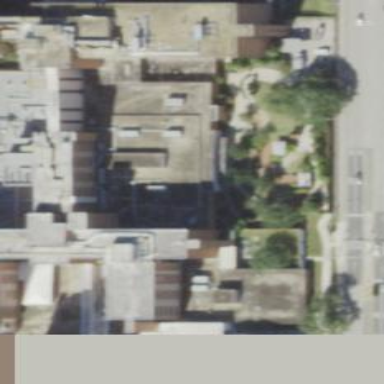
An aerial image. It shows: Hospital building.